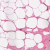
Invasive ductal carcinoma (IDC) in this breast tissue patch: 0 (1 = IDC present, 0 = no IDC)